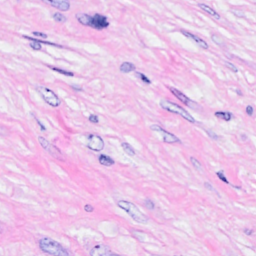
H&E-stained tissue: Breast